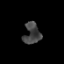
Tissue: prostate
Cell type: Myeloid cells
Senescence score: 0.3184
Nuclear area (px): 337
Mean DAPI intensity: 68.407